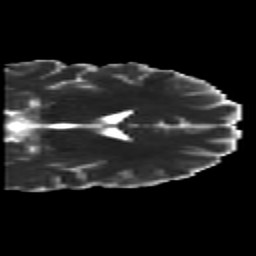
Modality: MD
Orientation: coronal
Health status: healthy
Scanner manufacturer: siemens
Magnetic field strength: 3 T
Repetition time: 10 s
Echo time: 0.092 s